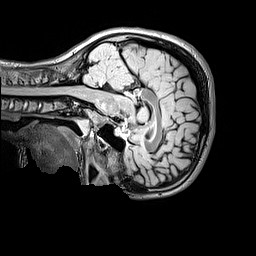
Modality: FLAIR
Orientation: sagittal
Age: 9
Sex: female
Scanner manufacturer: siemens
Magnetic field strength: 3 T
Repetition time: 5 s
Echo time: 0.388 s